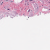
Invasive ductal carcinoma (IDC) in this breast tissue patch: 1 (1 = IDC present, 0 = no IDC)